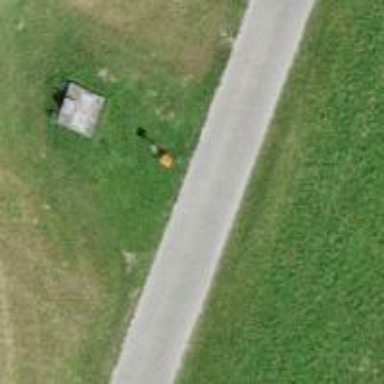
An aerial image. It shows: Aerial marker supported by pole.